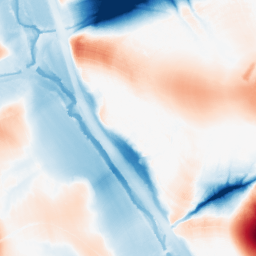
Category: morphological
Decomposition family: morphological
Decomposition parameters: operation: average
size: 50
Upsampling method: quartic
Upsampling parameters: scale: 8
Upsampling scale: 8